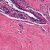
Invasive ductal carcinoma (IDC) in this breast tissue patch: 0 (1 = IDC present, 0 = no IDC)